Aerial crown-view tile of a tropical tree (Barro Colorado Island, Panama), acquired 20250317:
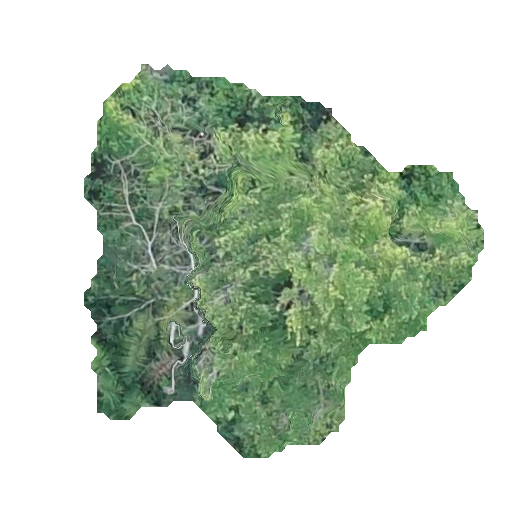
Species: Tabernaemontana arborea
GBIF accepted scientific name: Tabernaemontana arborea
Crown area: 156.296 m²